Question: My question is very simple. I want to get the newly inserted values of row and want to update GridView and my Data Source accordingly.

As shown in highlighted area in image, I want to get this and other fields in the code behind file. I am using 'WebForms/VB.NET'.
Here is my code.
'''
<dx:ASPxGridView ID="ASPxGridView1" runat="server" AutoGenerateColumns="False" EnableTheming="True" Theme="DevEx"
OnDataBinding="ASPxGridView1_DataBinding"
OnRowUpdating="ASPxGridView1_RowUpdating"
OnRowInserting="ASPxGridView1_RowInserting"
OnRowInserted="ASPxGridView1_RowInserted"
>
<Columns>
<dx:GridViewCommandColumn VisibleIndex="0">
<EditButton Visible="True"/>
<NewButton Visible="True"/>
<DeleteButton Visible="True" />
</dx:GridViewCommandColumn>
<dx:GridViewDataColumn FieldName="Email" VisibleIndex="2" Name="Email">
<EditFormSettings Caption="Email" />
</dx:GridViewDataColumn>
<dx:GridViewDataColumn FieldName="FirstName" VisibleIndex="3" Name="FirstName" />
<dx:GridViewDataColumn FieldName="LastName" VisibleIndex="4" Name="LastName" />
<dx:GridViewDataColumn FieldName="Password" VisibleIndex="5" Name="Password" />
<dx:GridViewDataColumn FieldName="RetryCount" VisibleIndex="6" Name="RetryCount" />
<dx:GridViewDataColumn FieldName="MaxRetryCount" VisibleIndex="7" Name="MaxRetryCount" />
</Columns>
<SettingsPopup>
<EditForm Width="600" />
</SettingsPopup>
</dx:ASPxGridView>
'''
And this is my code behind.
'''
Protected Sub ASPxGridView1_RowInserting(sender As Object, e As DevExpress.Web.Data.ASPxDataInsertingEventArgs)
Dim gridView As ASPxGridView = CType(sender, ASPxGridView)
' What to write here???
e.NewValues("Email") 'doesn't give anything
e.NewValues("Email") = "SomeEmail" 'It is also not working
End Sub
'''
This link is confusing: <URL>.
that I am not using 'DataTable'.
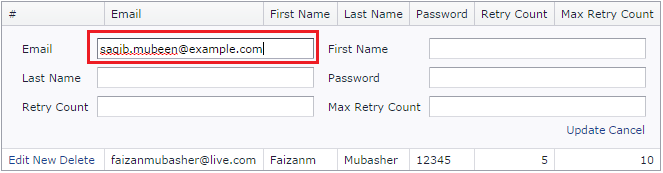
Answer: > As i suspect you are not missing something implementation with Entity
Framework of AspxGridView. You are assigning EnitiyFramework
datasource to the grid. May be you are just creating some List
data source and assigning it.
I suggest you to go through the below KB and Examples. It will let you know that how to implement common scenarios when using ASPxGridView bound with EntityDataSource / Entity Framework.
<URL>
<URL>
<URL>
According to documentation, You will defiantly get values on the RowInserting event from e.NewValues dictionary.
1) Inserting:
- Handle the ASPxGridView.RowInserting event;
- Create a DataContext instance;
- Create a new DataItem and fill its properties from the e.NewValues dictionary;
- Add a new DataItem to the corresponding Table;
- Submit Changes;
- Set the eventArgs e.Cancel property to "true" to cancel an inserting operation;
- Call the ASPxGridView.CancelEdit method to close the EditForm.